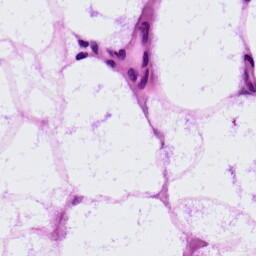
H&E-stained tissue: LymphNode